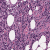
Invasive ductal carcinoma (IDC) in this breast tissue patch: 1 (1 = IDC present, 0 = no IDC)